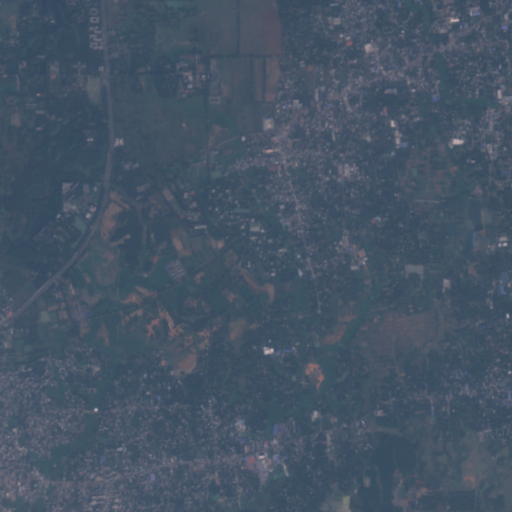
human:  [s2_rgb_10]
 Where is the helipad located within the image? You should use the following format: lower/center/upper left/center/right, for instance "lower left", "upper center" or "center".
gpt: The helipad is located in the center right of the image.
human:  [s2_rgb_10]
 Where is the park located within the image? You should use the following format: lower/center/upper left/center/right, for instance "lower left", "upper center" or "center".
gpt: The park is located in the upper left of the image.
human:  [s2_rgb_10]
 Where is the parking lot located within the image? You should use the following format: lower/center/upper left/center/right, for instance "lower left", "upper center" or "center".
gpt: The parking lot is located in the center left of the image.
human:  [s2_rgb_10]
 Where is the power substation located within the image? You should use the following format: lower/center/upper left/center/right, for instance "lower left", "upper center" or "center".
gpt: The power substation is located in the center left of the image.
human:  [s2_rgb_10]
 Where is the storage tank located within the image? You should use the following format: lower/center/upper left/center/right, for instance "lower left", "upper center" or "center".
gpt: The storage tank is located in the upper left of the image.
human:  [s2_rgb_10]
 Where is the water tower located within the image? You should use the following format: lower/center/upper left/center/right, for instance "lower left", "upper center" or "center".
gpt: The water tower is located in the upper center of the image.
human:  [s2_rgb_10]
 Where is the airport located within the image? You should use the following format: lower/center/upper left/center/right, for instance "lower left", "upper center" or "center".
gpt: There is no airport in the image.